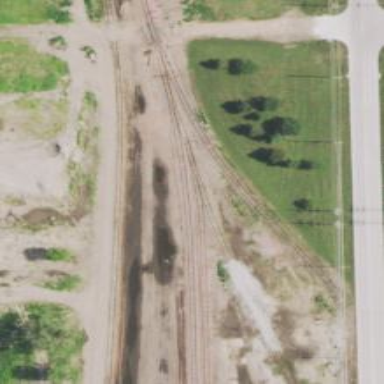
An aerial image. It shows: Railway siding with rails.